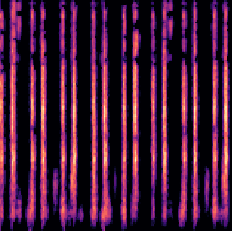
Sound class: Clock tick